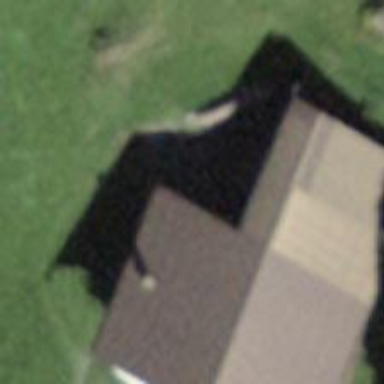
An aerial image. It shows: Rural barn.